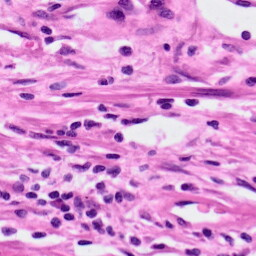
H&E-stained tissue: Lung